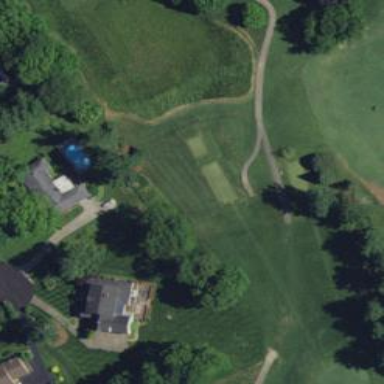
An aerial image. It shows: Service road designated as golf cart path.